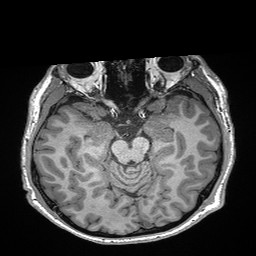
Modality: T1w
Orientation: coronal
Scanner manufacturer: siemens
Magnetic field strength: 3 T
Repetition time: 2.3 s
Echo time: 0.00298 s